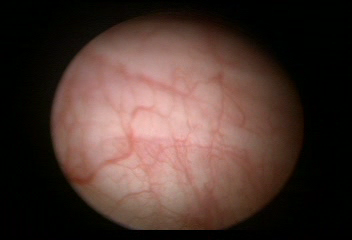
Modality: WLC
Class: Normal mucosa
Bladder cancer association: No